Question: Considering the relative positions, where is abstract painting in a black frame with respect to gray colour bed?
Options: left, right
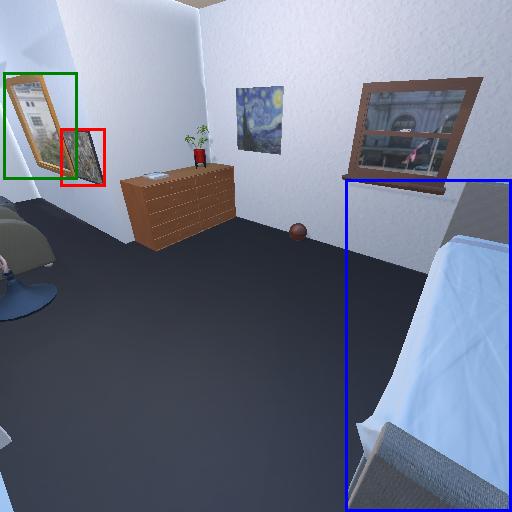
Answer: left